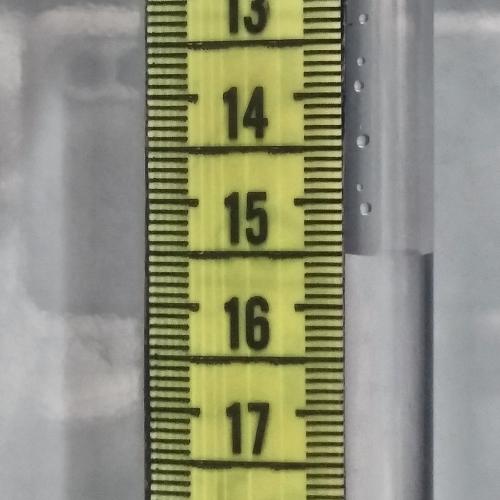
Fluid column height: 15.5 cm